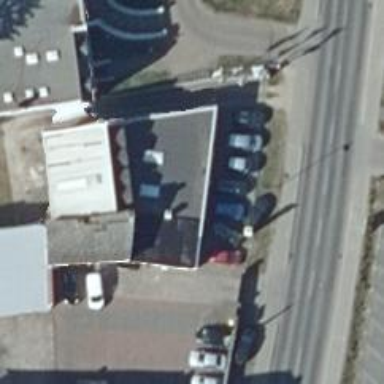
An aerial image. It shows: Car shop.